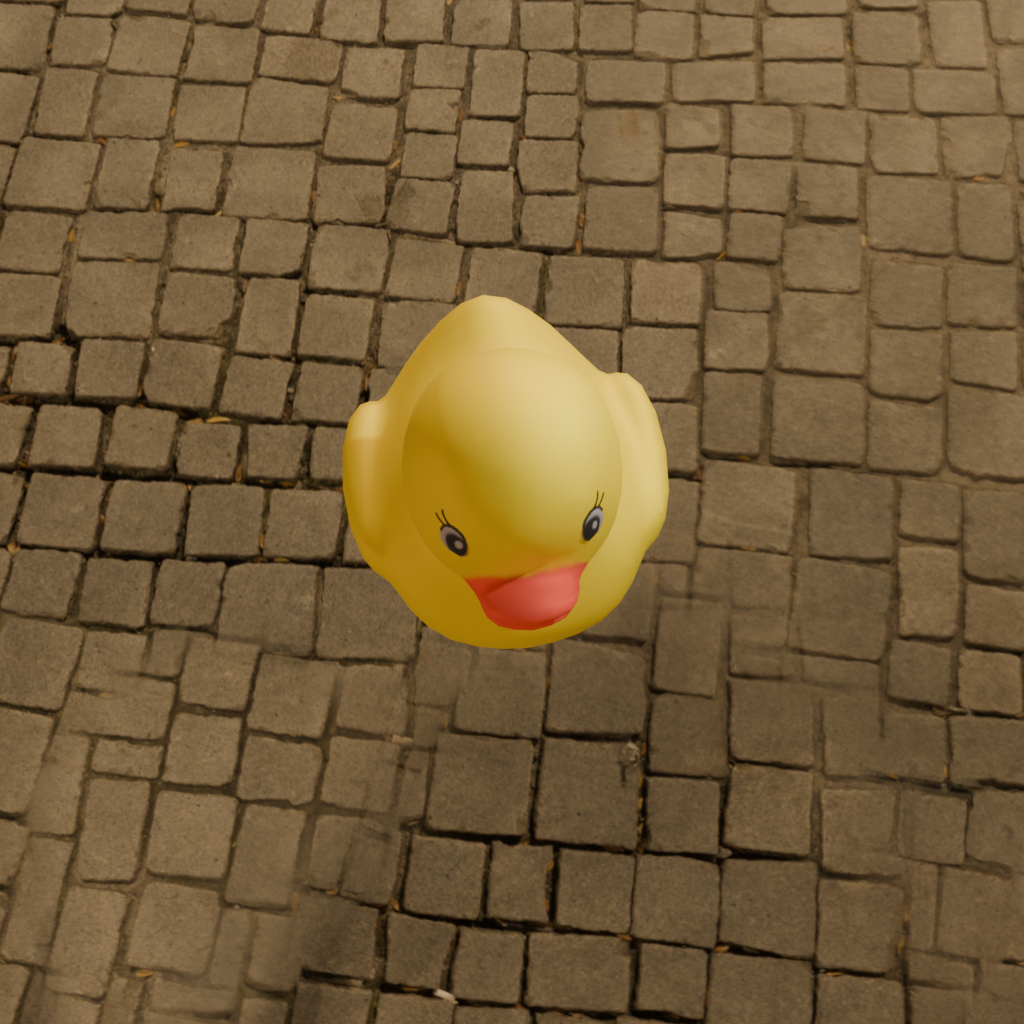
an image of a yellow rubber duck seen from <front_top> in a city square with illuminated trees at night.